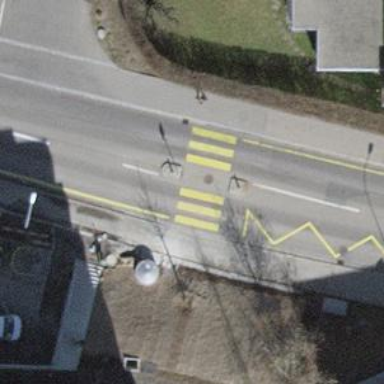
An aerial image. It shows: Zebra crossing with crossing island.